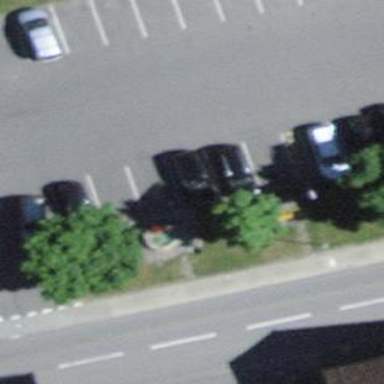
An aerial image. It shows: Surface parking lot with asphalt. It is park and ride facility.